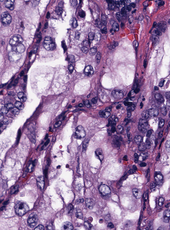
Tumor epithelial tissue: yes
Tumor-associated stroma tissue: no
Normal tissue: no